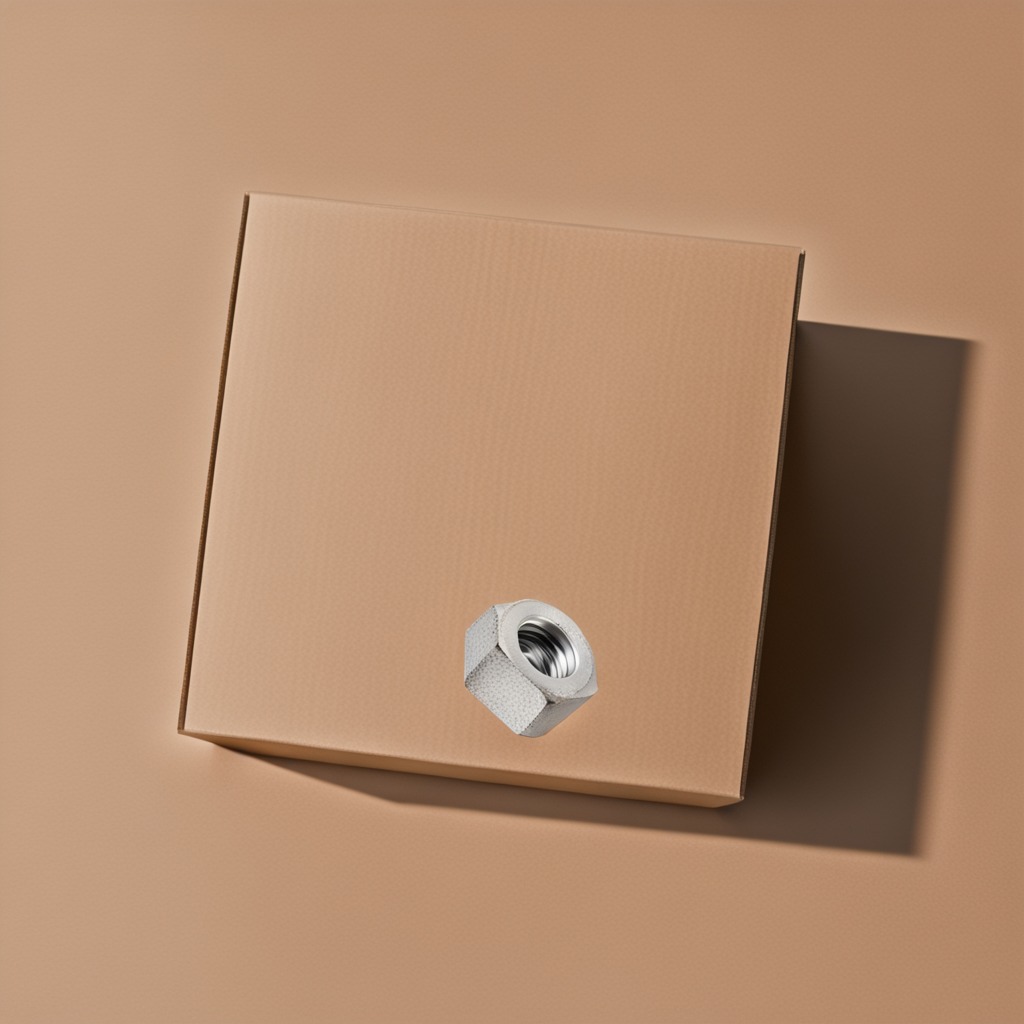
A metal nut is lying on a clean dry cardboard box surface in an outdoor workshop during daytime bright natural light soft shadows slightly creased but